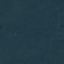
Land use / land cover class: Forest